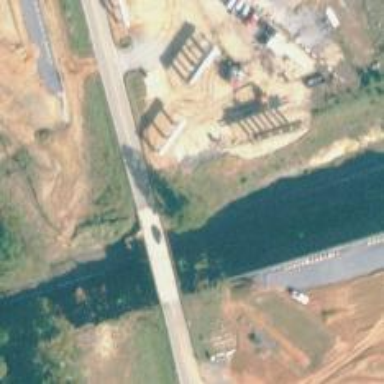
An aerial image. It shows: Bridge.